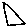
Label: triangle